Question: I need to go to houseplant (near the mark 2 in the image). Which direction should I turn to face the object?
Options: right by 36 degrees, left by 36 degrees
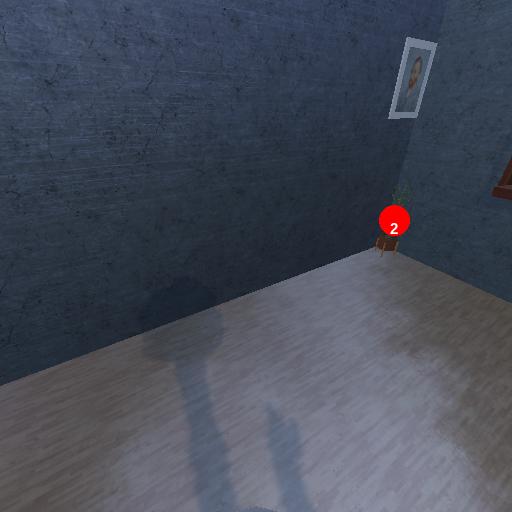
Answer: right by 36 degrees